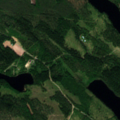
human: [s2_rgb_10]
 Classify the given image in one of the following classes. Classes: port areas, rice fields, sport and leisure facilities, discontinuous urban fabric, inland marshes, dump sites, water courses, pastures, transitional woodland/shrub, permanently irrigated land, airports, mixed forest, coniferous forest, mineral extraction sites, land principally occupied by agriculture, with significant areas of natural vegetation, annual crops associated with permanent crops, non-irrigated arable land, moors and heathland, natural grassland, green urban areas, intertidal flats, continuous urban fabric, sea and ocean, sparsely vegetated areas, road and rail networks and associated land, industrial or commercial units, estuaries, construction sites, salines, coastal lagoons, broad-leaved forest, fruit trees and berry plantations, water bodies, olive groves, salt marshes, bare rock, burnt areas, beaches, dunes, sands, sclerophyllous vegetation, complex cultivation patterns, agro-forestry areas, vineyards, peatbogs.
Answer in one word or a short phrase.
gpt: coniferous forest, mixed forest, transitional woodland/shrub, water bodies